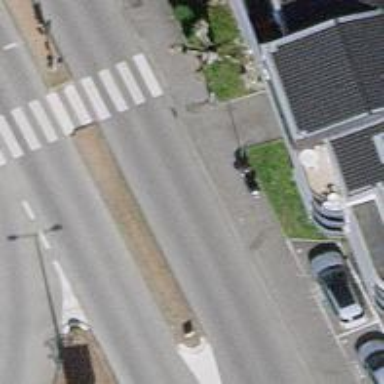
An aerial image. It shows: Support pole.